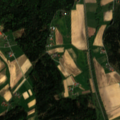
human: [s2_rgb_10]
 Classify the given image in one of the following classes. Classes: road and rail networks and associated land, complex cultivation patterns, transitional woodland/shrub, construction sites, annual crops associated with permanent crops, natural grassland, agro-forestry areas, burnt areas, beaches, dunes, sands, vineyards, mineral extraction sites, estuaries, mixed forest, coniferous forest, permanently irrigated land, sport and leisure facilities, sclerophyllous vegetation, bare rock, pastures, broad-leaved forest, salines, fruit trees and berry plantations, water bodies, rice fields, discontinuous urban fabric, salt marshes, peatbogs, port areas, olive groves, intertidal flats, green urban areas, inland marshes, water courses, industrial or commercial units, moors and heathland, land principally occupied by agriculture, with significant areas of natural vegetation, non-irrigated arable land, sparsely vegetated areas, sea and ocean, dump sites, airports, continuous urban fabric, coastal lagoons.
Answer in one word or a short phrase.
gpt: non-irrigated arable land, complex cultivation patterns, broad-leaved forest, mixed forest